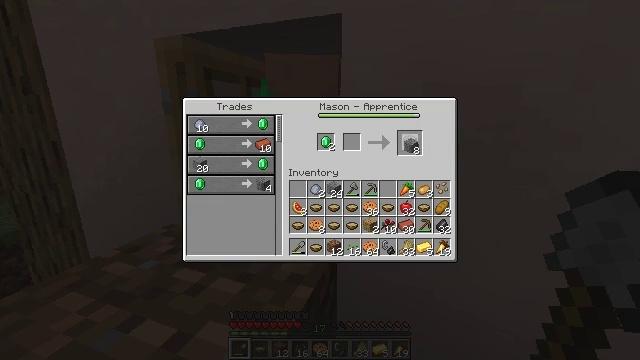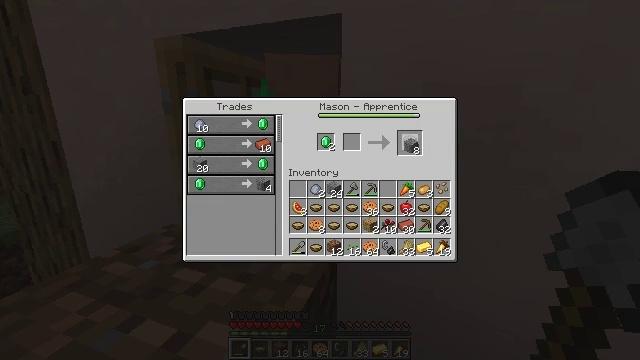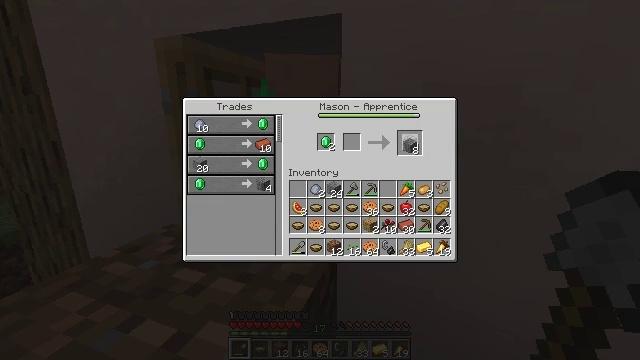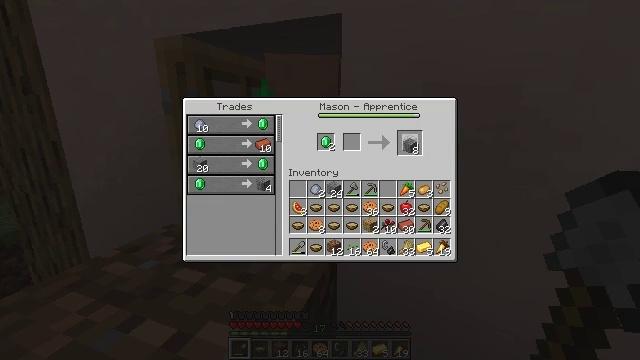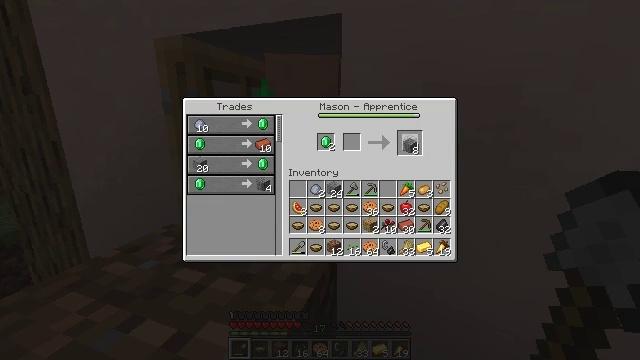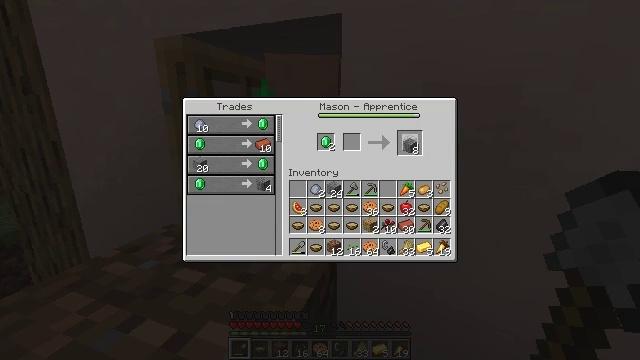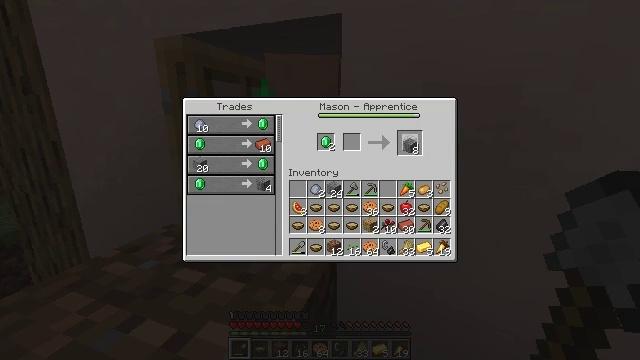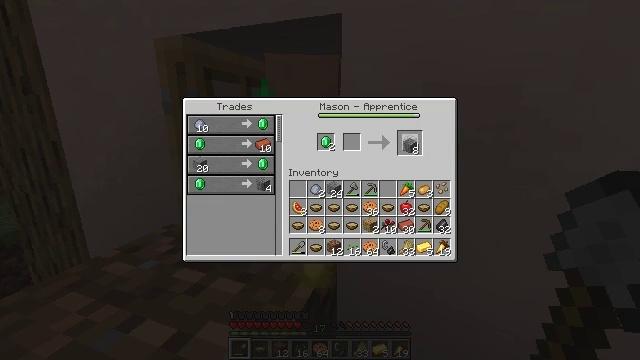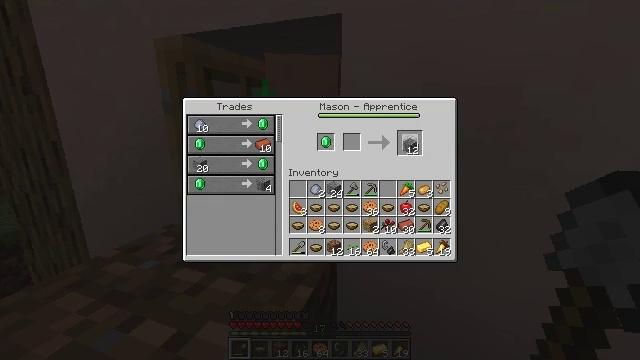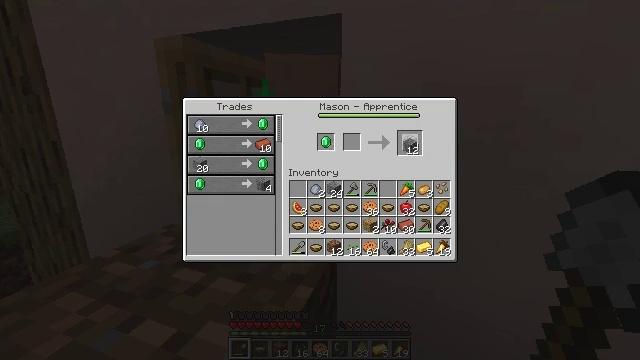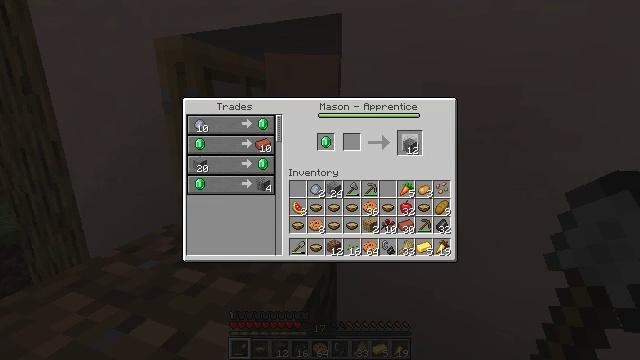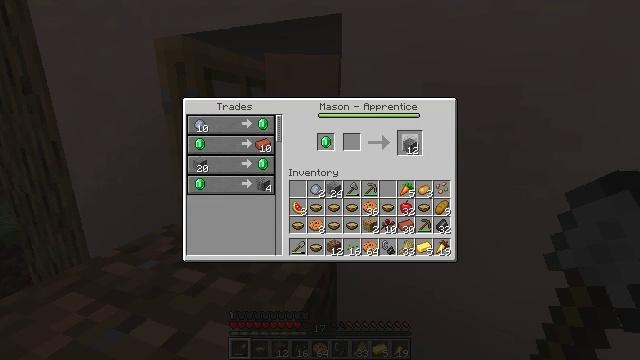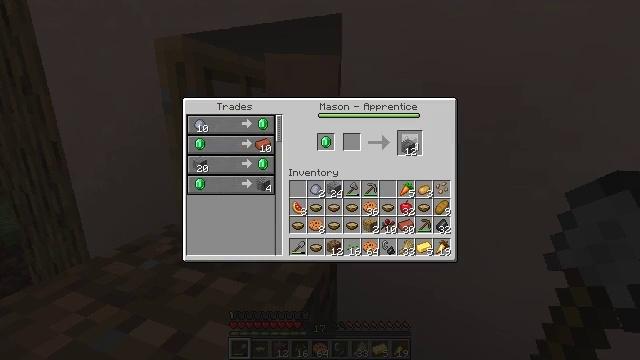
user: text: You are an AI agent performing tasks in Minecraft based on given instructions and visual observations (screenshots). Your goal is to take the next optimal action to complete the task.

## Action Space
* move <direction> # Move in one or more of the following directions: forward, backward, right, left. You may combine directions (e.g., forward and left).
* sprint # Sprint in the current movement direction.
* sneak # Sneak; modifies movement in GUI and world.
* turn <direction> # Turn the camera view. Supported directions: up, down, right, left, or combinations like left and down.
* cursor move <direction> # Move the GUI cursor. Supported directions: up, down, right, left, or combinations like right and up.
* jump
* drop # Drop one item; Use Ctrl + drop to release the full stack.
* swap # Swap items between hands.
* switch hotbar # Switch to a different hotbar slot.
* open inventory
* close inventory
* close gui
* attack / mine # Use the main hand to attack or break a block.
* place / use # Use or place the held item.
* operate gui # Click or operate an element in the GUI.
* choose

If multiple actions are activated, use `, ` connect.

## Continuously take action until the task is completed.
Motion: motion action
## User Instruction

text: Use stone bricks to craft chiseled stone bricks.
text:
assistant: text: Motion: no_op
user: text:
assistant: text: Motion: no_op
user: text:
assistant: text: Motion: no_op
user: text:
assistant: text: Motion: no_op
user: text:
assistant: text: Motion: operate gui
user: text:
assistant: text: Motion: operate gui
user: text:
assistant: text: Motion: operate gui
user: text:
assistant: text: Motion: no_op
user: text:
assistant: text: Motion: no_op
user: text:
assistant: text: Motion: no_op
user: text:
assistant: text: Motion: no_op
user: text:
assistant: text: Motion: no_op
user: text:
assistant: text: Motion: no_op